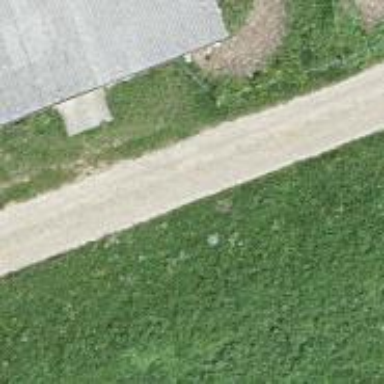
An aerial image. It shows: Well-maintained track road with grade 1 tracktype.